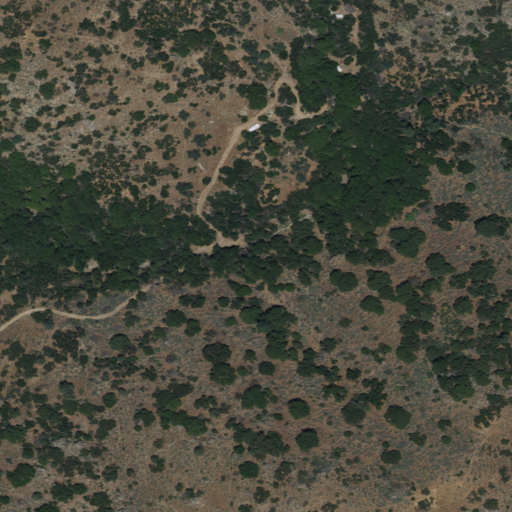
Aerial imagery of valley in California named Big Hart Canyon containing evergreen forest, shrub, and open development